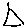
Label: triangle